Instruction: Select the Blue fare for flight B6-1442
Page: flights
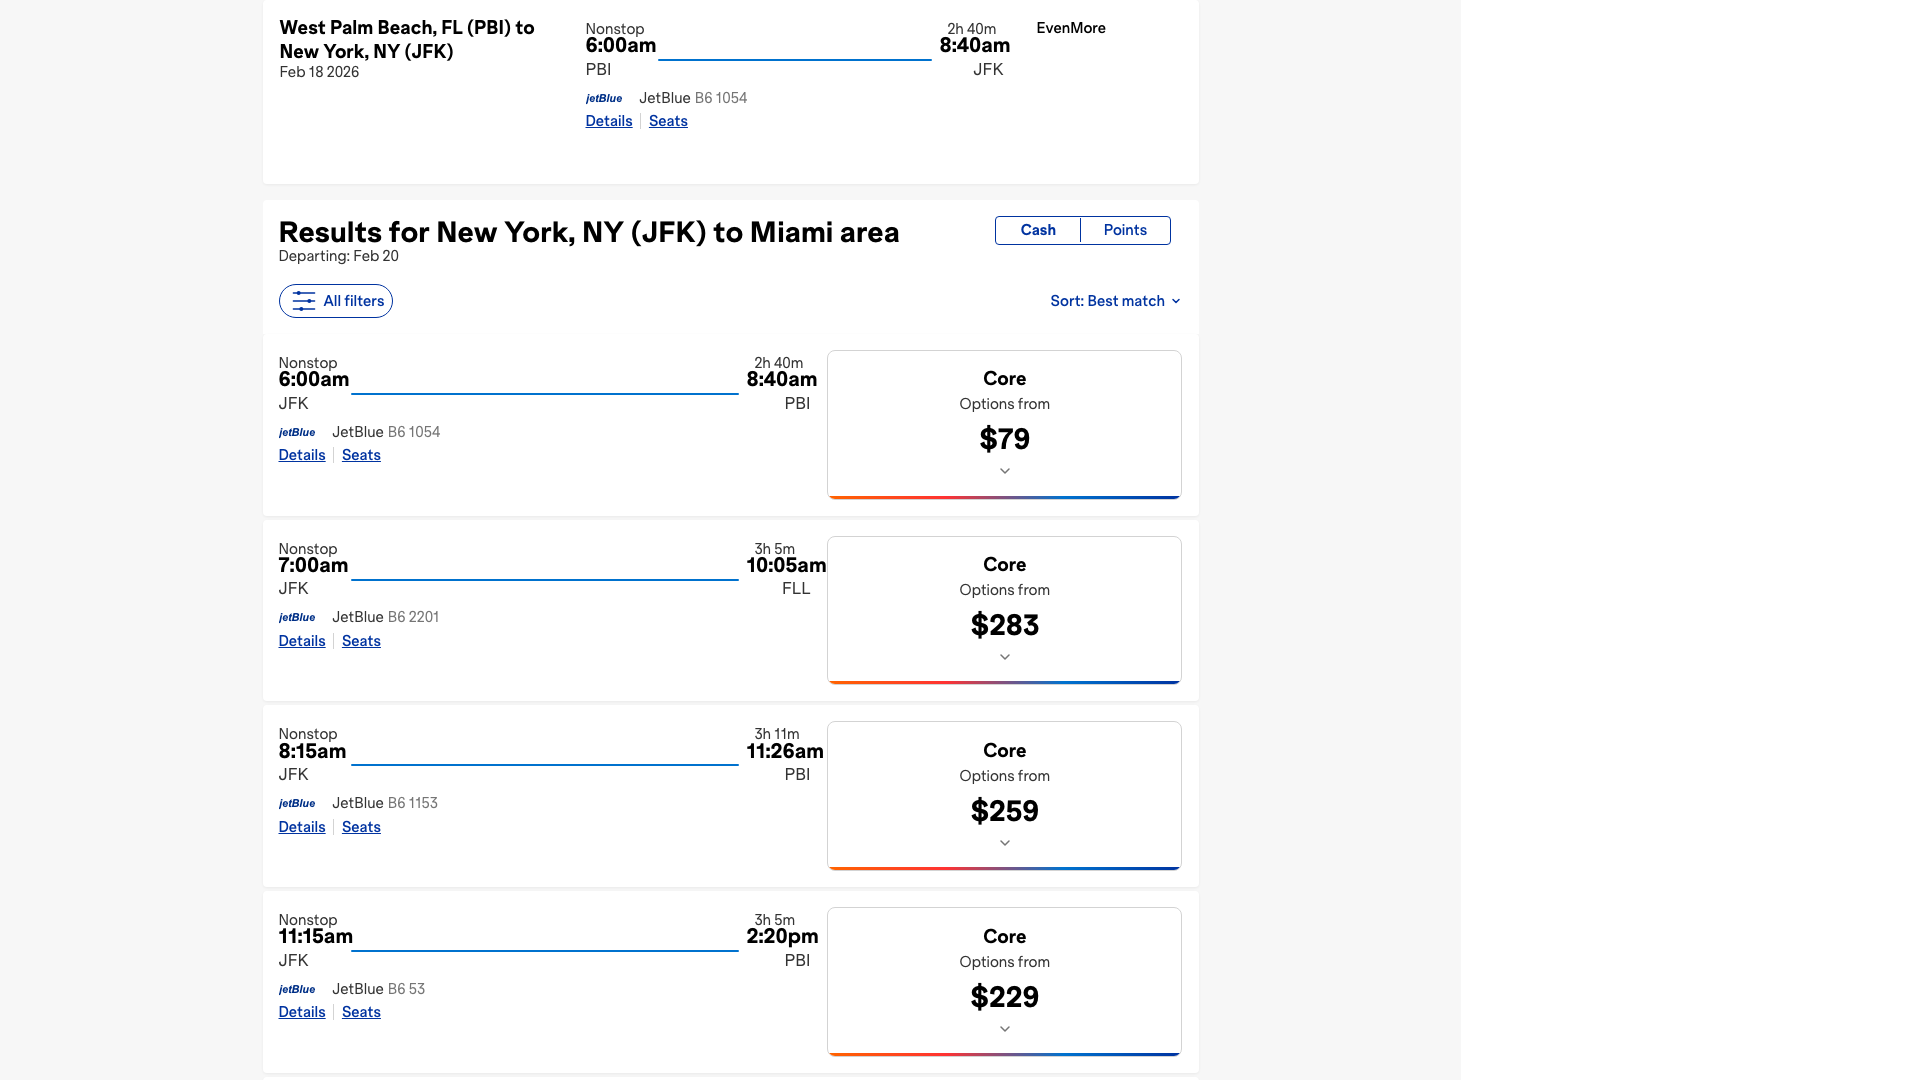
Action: click